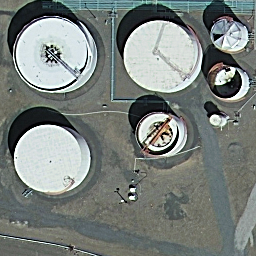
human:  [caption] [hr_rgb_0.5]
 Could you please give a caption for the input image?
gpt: Some storage tanks are on the ground .

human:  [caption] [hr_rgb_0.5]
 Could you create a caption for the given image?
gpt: There are some storage tanks scattered distributed on the ground .

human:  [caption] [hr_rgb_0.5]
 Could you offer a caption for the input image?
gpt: There are some different size of storage tanks on the ground .

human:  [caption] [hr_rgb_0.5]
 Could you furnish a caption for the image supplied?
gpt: Some storage tanks of differenet size are on the ground .

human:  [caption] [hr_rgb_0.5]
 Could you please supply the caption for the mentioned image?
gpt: Some storage tanks are on the ground .